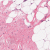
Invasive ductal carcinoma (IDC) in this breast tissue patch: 0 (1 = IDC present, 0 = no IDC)